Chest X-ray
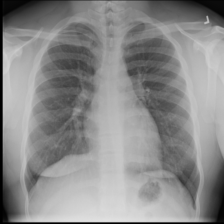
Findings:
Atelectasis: negative
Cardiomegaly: negative
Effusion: negative
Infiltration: negative
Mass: negative
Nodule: negative
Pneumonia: negative
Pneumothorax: negative
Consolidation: negative
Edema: negative
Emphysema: negative
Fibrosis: negative
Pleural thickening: negative
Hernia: negative